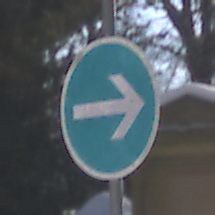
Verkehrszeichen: VorgeschriebeneFahrtrichtungHierRechts
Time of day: MorningAfternoon
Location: Outdoor (Special)
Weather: Clear
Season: Winter
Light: Natural